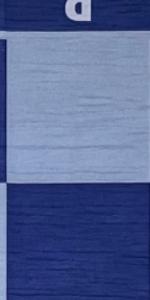
Label: Empty